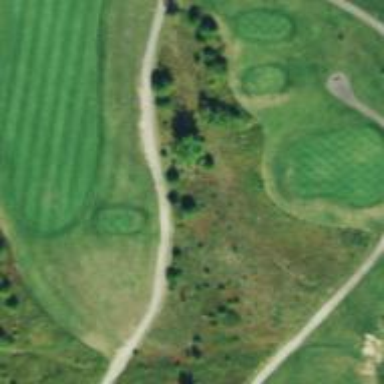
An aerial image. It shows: Path for both roads and golfers.